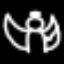
Label: angel